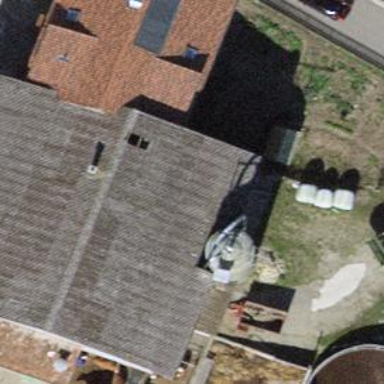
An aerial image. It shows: Farm building with gabled roof.